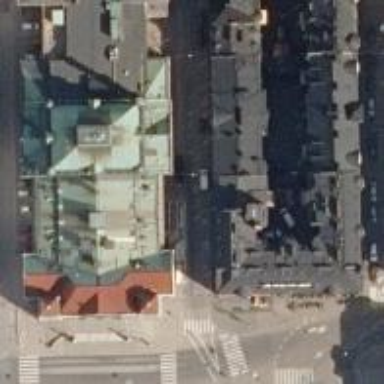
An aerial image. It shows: Public building that serves as theatre.